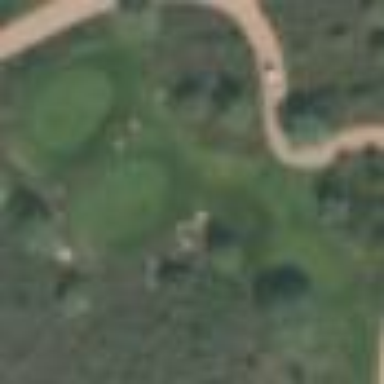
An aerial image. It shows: Rough grassy area used for golf.